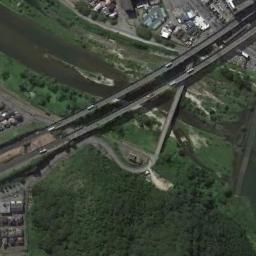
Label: bridge